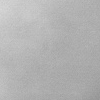
Atmospheric dust classification: dusty